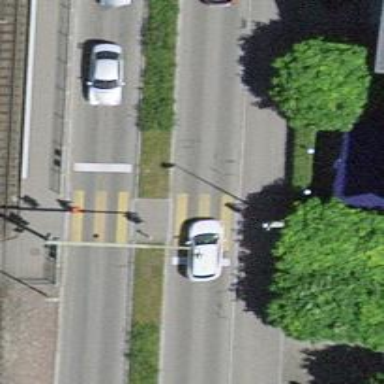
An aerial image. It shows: Uncontrolled zebra crossing on the road.